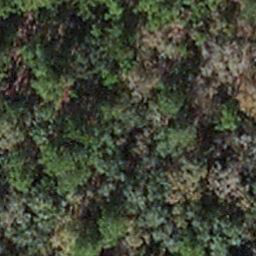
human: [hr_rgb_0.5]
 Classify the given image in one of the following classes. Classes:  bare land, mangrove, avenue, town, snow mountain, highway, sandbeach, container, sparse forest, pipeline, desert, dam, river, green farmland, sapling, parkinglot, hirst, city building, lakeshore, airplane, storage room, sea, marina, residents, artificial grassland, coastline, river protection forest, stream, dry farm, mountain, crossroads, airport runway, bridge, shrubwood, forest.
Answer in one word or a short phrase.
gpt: sapling